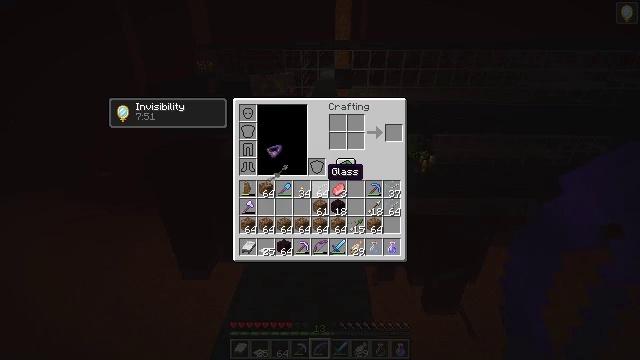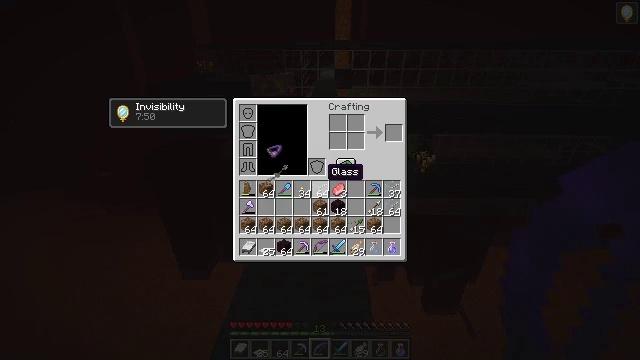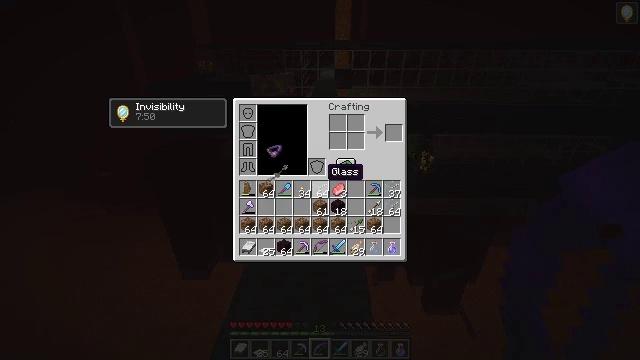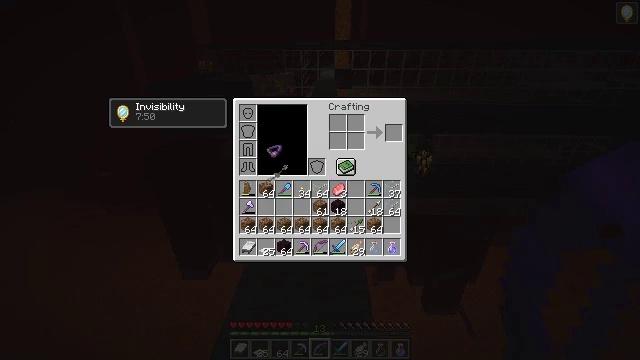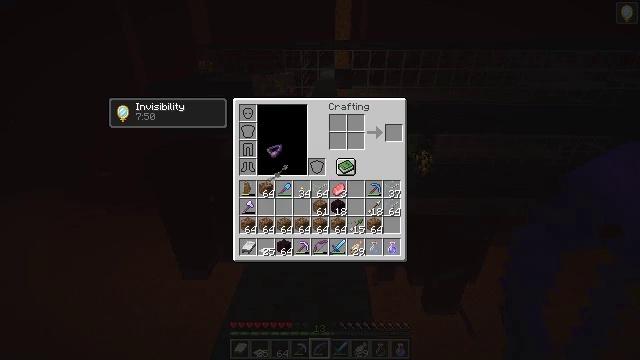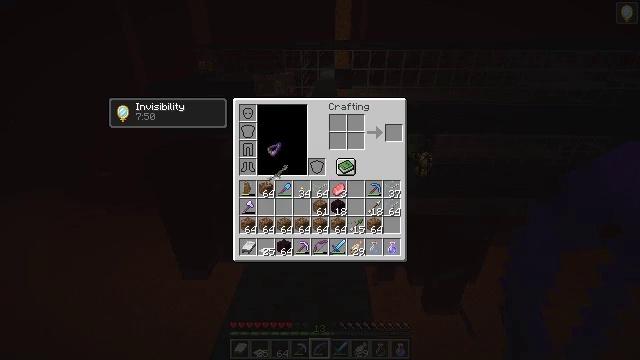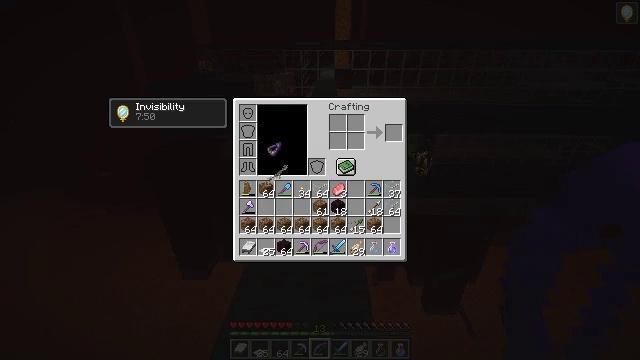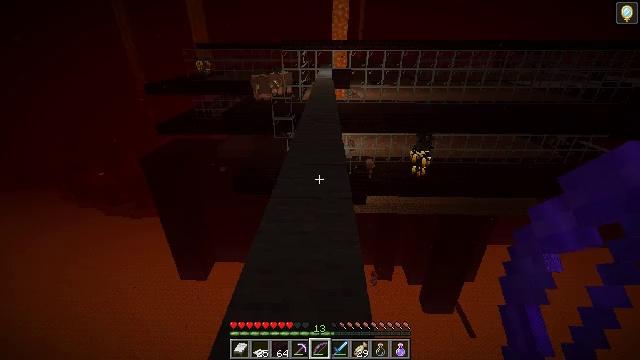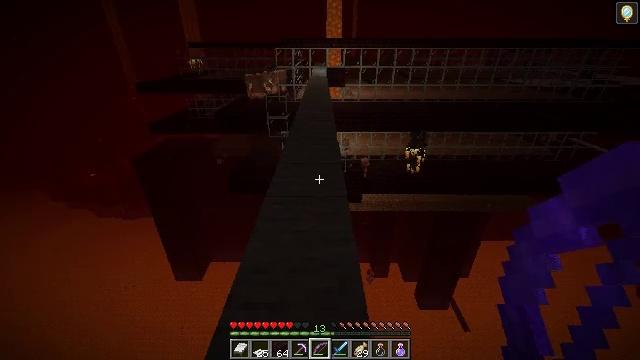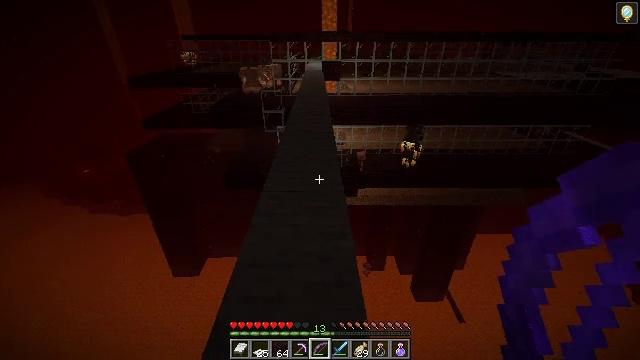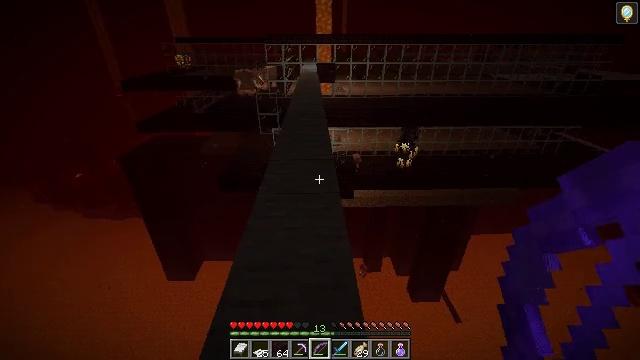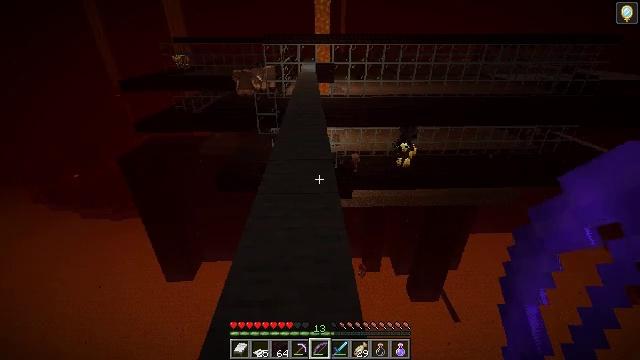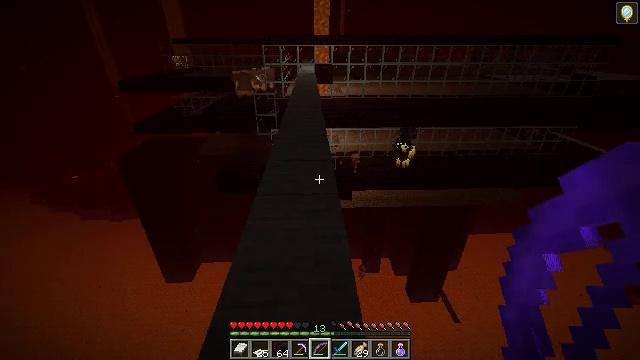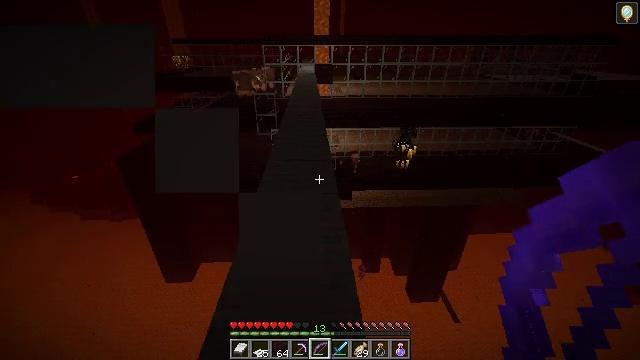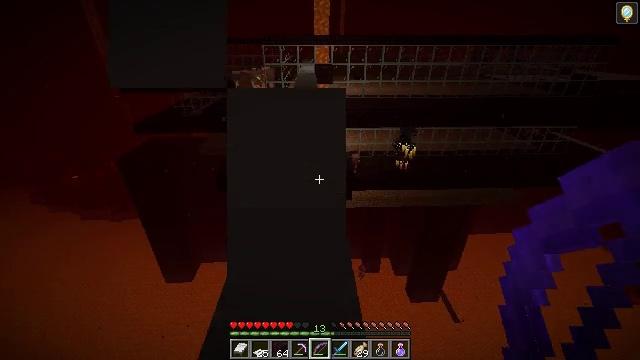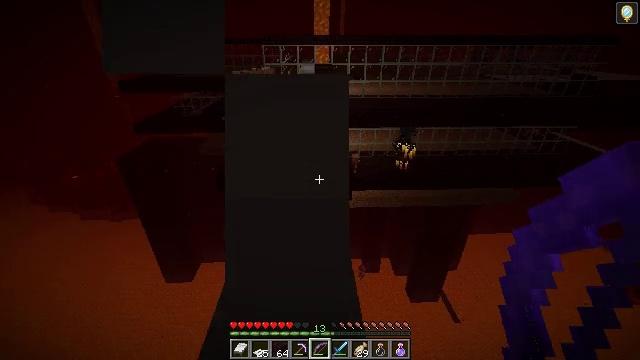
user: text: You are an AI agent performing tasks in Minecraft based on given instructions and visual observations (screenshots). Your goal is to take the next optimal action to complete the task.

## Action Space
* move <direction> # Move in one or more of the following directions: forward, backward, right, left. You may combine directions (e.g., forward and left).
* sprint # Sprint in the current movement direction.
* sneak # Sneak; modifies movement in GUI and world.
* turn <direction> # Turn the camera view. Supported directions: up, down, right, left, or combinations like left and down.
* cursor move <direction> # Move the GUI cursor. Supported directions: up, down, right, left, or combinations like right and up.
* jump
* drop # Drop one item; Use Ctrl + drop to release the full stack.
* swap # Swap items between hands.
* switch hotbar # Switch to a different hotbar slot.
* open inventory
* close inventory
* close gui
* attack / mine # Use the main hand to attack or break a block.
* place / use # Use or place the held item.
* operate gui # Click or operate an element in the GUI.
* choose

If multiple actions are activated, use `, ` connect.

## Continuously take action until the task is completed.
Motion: motion action
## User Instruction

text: Craft a nether brick slab using nether bricks.
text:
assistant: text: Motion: no_op
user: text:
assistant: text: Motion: no_op
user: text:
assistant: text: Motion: no_op
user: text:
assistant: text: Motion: cursor move left and up
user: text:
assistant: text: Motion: no_op
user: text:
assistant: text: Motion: no_op
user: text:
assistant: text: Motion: close inventory
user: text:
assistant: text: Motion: turn right, close inventory
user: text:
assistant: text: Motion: turn down, close inventory
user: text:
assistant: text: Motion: turn right, close inventory
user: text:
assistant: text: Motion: no_op
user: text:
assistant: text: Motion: no_op
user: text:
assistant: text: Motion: no_op
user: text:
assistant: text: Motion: no_op
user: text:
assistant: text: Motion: no_op
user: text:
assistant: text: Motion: no_op
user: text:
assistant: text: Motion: no_op
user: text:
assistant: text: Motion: no_op
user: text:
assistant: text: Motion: no_op
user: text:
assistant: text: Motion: no_op
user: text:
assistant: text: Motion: no_op
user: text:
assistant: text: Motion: no_op
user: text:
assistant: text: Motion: no_op
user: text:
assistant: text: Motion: no_op
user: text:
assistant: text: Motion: no_op
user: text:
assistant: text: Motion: no_op
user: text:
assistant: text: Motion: no_op
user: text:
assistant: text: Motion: no_op
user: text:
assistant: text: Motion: no_op
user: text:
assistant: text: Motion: no_op